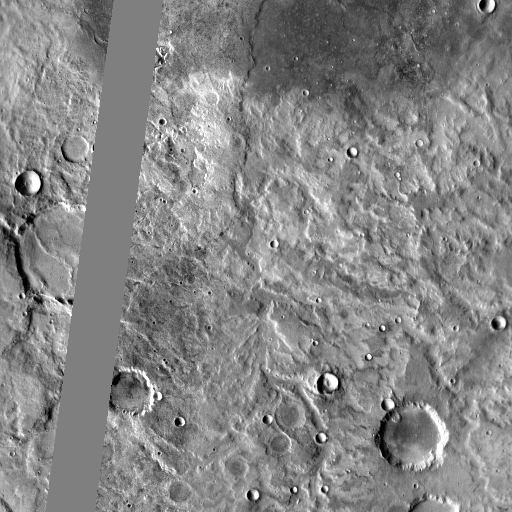
Crater classes present: Background, Other, Buried